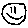
Label: smiley face